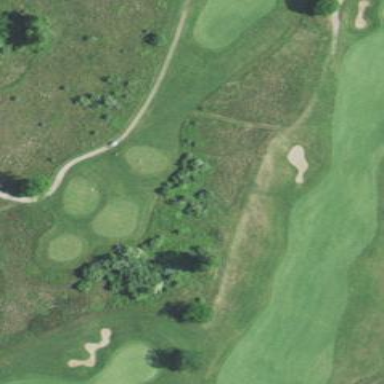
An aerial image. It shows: Area of rough grass used for golf.